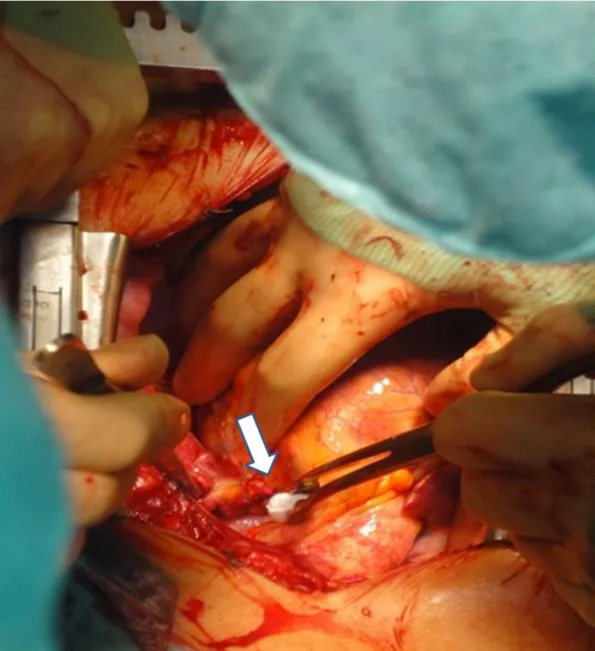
Intraoperative photo of the one-cm left atrial laceration.
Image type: medical_photograph (other_medical_photograph)